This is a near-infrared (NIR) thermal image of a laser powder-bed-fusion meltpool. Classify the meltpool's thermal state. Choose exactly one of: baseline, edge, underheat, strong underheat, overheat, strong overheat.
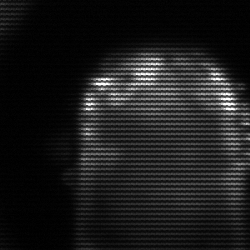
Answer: baseline